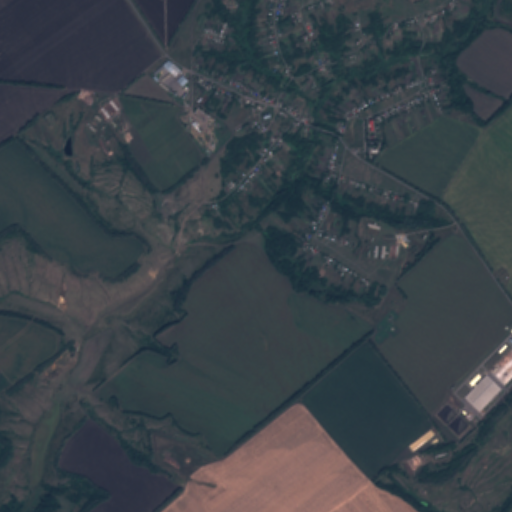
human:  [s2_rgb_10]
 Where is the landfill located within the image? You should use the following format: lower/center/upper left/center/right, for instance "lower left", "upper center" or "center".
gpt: The landfill is located in the center left of the image.
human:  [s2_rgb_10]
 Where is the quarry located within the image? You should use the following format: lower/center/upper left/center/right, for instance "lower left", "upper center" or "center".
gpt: The quarry is located in the lower left of the image.
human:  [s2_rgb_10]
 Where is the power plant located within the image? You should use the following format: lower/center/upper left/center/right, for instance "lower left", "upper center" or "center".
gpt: There is no power plant in the image.